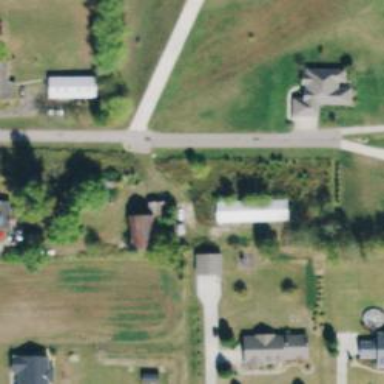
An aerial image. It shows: Shared driveway marked as service road.